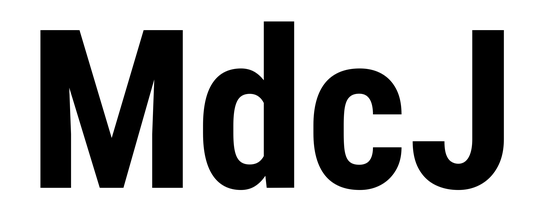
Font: Roboto_Condensed_Bold